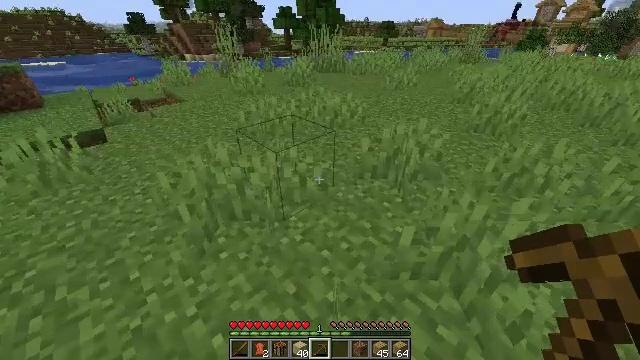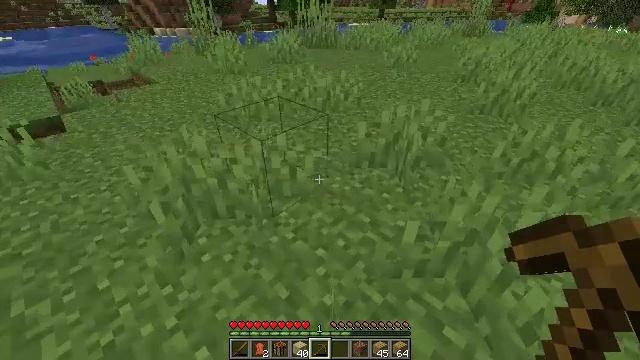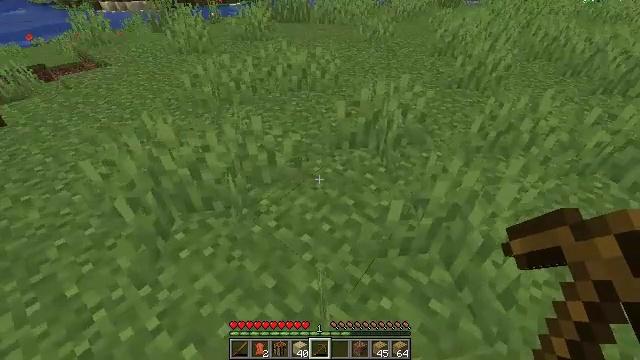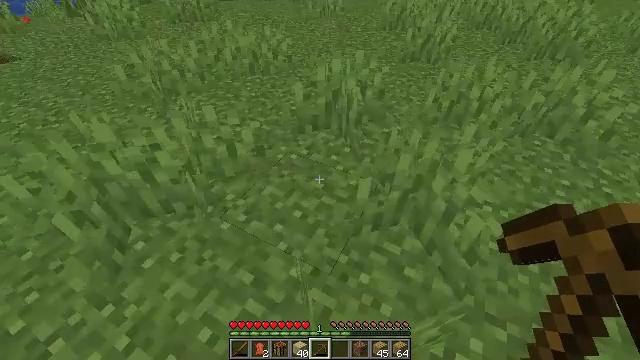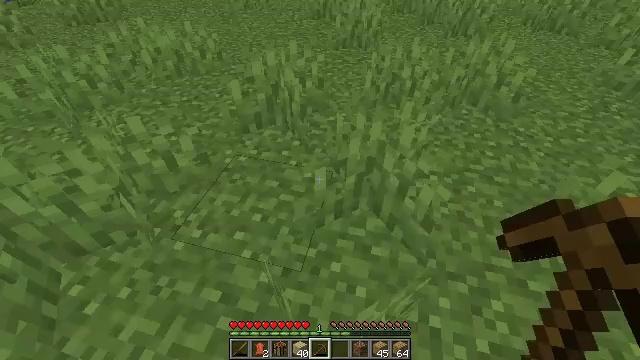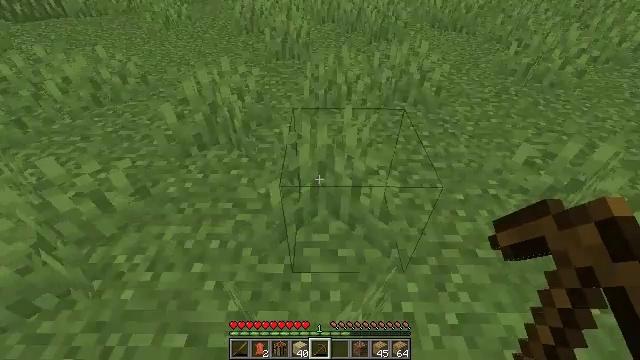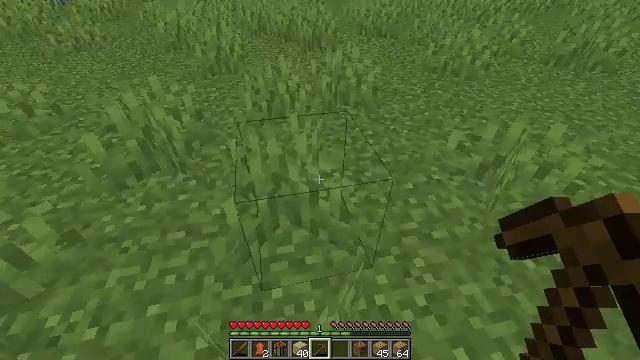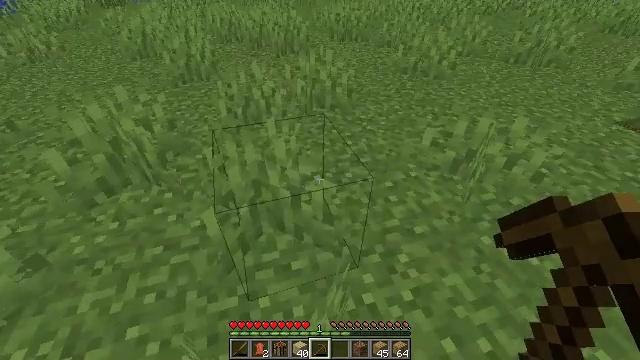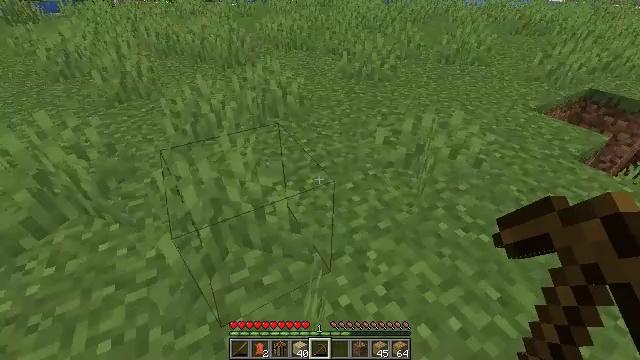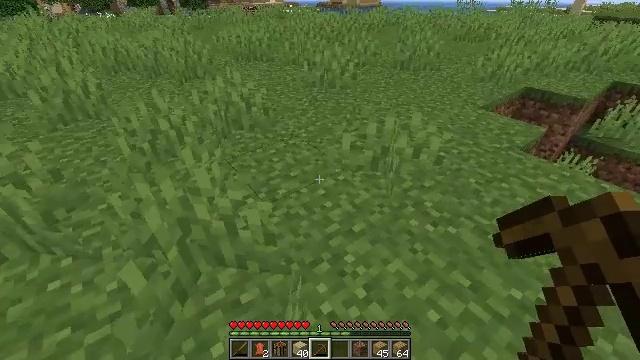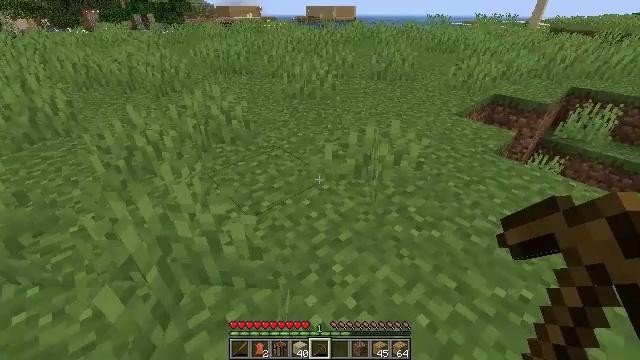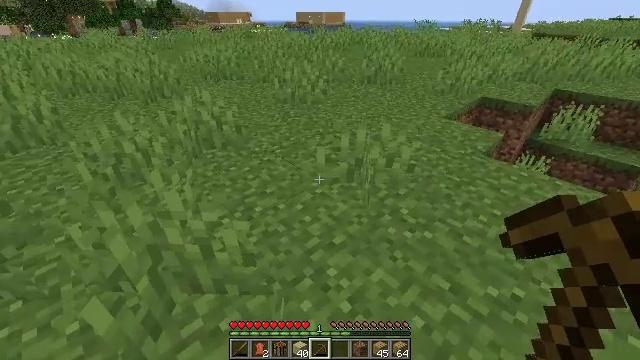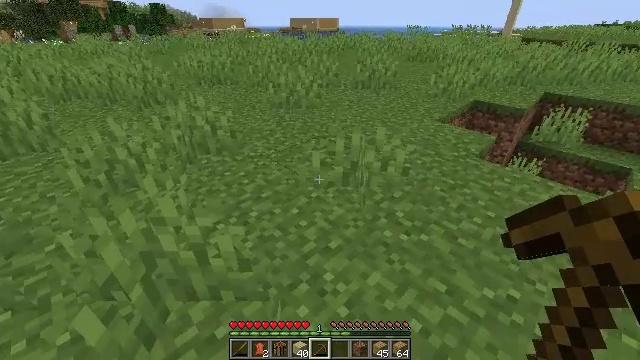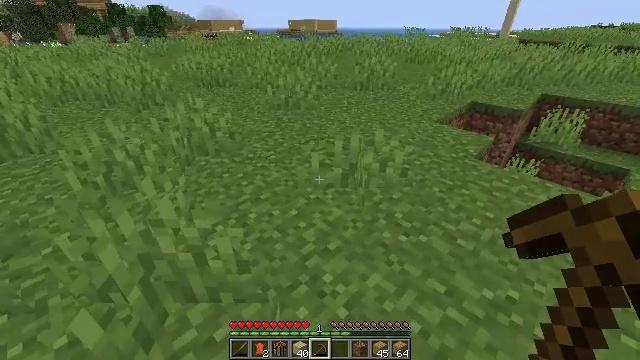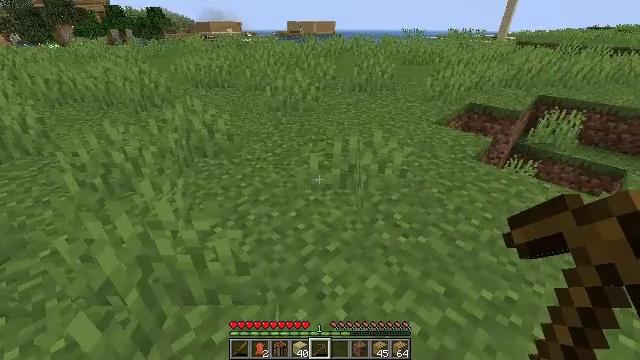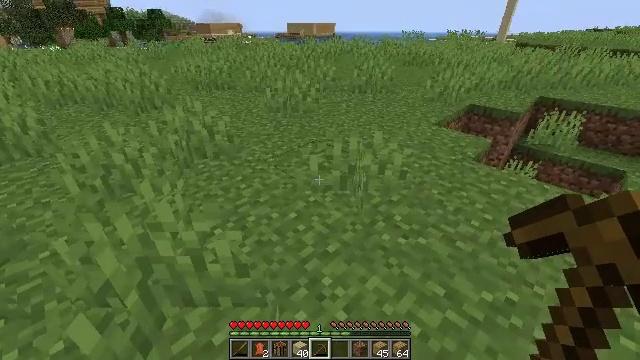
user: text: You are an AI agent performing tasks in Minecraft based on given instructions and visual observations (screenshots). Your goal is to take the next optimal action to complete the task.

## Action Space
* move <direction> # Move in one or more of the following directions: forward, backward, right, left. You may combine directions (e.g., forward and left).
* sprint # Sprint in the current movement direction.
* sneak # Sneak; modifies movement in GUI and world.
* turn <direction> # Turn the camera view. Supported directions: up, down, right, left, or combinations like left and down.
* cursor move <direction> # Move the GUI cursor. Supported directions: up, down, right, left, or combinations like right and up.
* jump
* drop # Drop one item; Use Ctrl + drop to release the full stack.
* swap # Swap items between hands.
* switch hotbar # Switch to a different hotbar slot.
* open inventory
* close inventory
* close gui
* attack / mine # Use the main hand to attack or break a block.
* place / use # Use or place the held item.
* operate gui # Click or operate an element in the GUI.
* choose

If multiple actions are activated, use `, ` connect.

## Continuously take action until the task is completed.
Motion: motion action
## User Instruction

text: Drop a wooden sword.
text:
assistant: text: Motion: turn right and down
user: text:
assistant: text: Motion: turn right and down
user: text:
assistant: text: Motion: turn right and down
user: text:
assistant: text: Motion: turn right and down
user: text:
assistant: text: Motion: turn right and up
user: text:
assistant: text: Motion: turn right and up
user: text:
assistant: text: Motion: turn right
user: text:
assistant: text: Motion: turn right and up
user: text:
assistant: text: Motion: turn right and up
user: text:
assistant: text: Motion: turn right and up
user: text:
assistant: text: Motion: turn right
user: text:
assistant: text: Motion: turn right
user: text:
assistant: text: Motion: no_op
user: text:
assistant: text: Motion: no_op
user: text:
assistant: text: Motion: no_op
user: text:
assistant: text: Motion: no_op
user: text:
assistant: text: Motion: turn left and up
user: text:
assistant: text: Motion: turn left and up
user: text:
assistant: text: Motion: turn left and up
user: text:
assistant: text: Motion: no_op
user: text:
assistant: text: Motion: no_op
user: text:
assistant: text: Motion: no_op
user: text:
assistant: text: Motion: no_op
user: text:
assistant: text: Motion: no_op
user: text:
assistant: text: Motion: no_op
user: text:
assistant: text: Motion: no_op
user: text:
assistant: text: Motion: no_op
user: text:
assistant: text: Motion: no_op
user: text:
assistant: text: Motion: no_op
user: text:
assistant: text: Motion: no_op